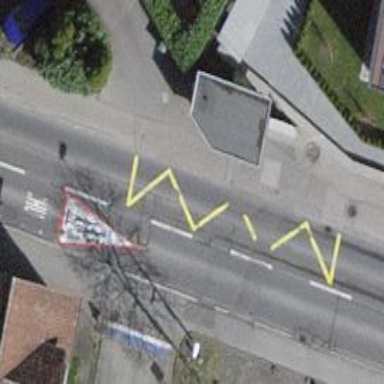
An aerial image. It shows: Bus stop with stop position for public transport.